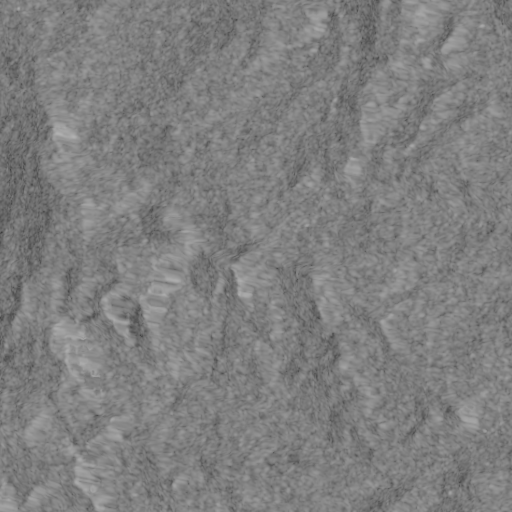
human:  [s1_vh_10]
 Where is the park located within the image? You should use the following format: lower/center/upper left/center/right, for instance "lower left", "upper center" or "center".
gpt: The park is located in the center right of the image.
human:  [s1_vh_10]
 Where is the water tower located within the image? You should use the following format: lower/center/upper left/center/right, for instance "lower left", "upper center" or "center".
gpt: The water tower is located in the center right of the image.
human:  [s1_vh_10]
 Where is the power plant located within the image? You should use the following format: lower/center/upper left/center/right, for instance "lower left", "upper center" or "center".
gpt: There is no power plant in the image.

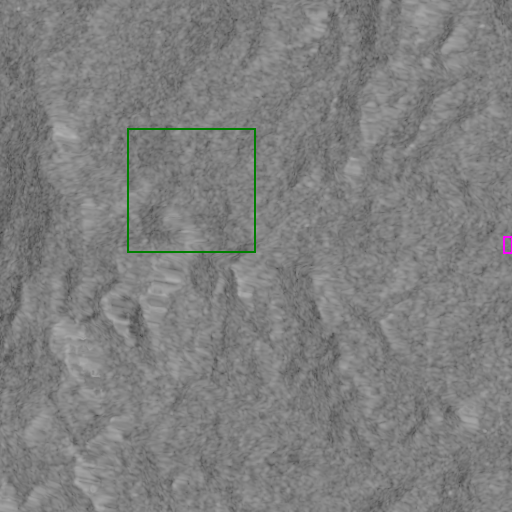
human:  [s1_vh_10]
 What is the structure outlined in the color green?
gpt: The structure outlined in green is a crop field.
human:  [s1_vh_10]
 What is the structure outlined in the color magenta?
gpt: The structure outlined in magenta is a park.
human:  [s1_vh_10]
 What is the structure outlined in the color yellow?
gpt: There is no yellow outline.